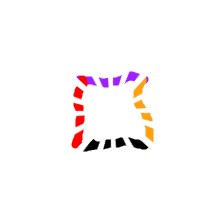
Shape: square